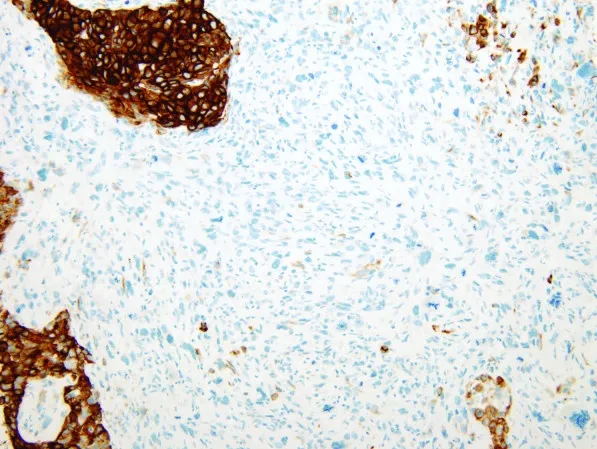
Photomicrograph of carcinosarcoma (cytokeratin stain).
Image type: pathology (immunostaining)